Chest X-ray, PA view. Patient: 51 years old, sex M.
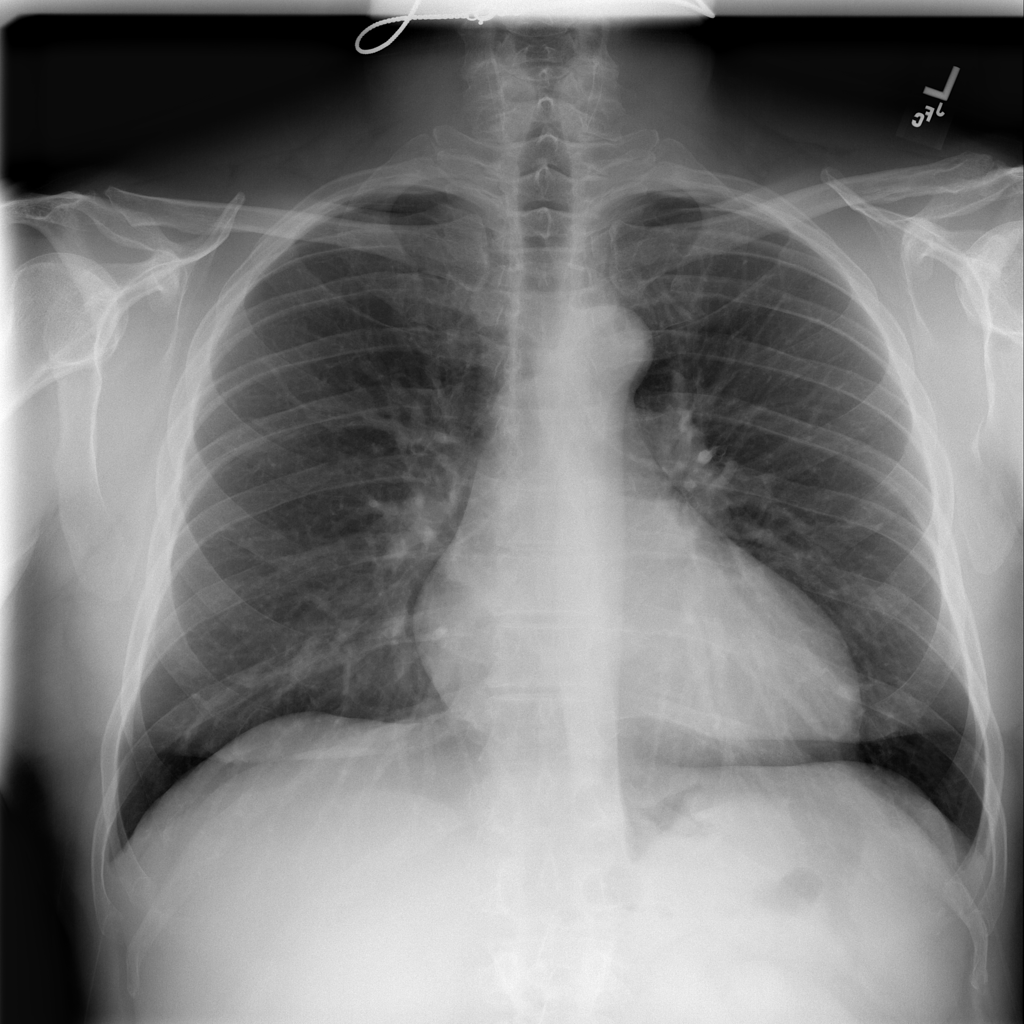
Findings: Cardiomegaly